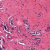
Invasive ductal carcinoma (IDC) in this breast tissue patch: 0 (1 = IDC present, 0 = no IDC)